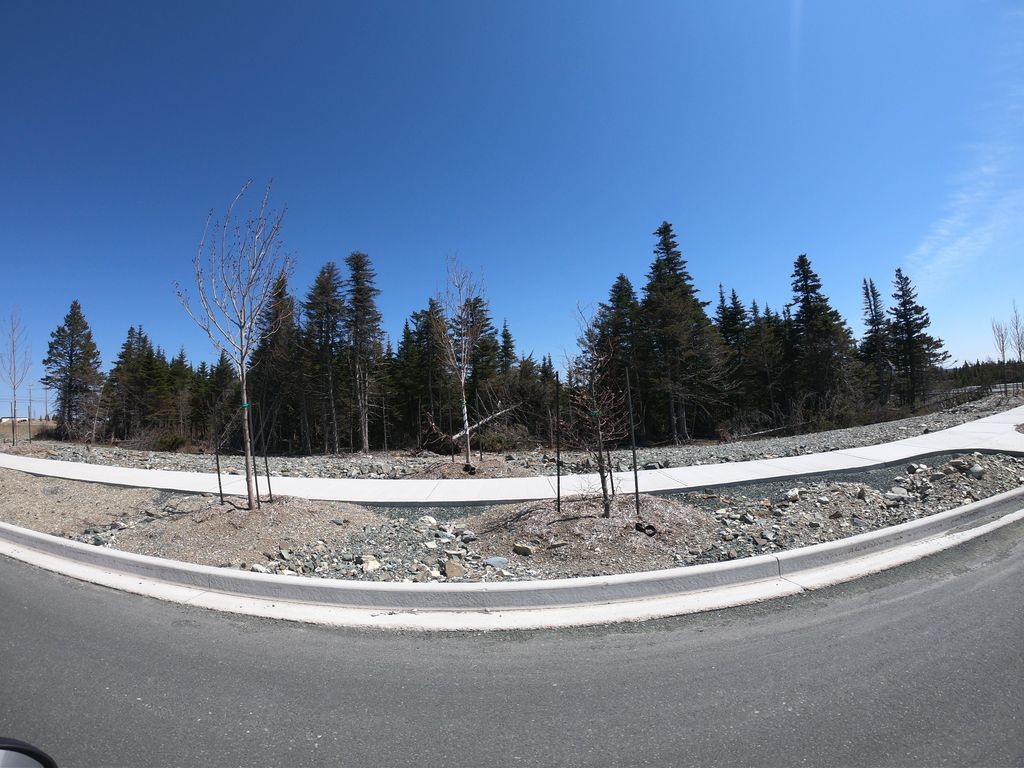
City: st_johns